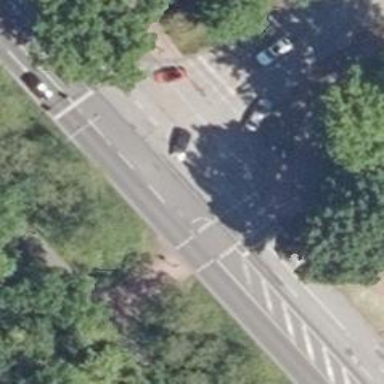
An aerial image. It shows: Asphalt footway with crossing controlled by traffic signals.